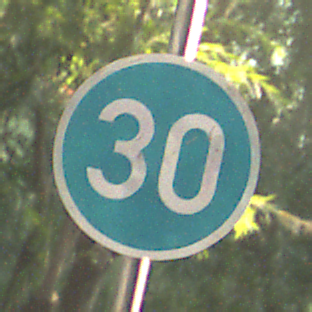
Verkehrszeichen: VorgeschriebeneMindestgeschwindigkeit
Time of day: SunriseSunset
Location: Outdoor (Suburban)
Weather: Clear
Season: NotSpecified
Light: Natural